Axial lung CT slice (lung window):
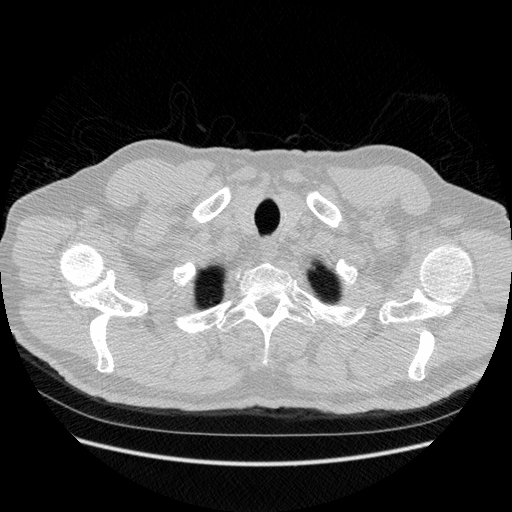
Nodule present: no